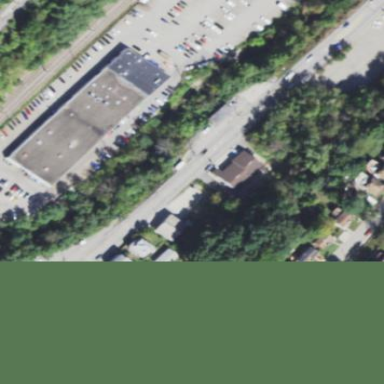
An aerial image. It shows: Commercial building.